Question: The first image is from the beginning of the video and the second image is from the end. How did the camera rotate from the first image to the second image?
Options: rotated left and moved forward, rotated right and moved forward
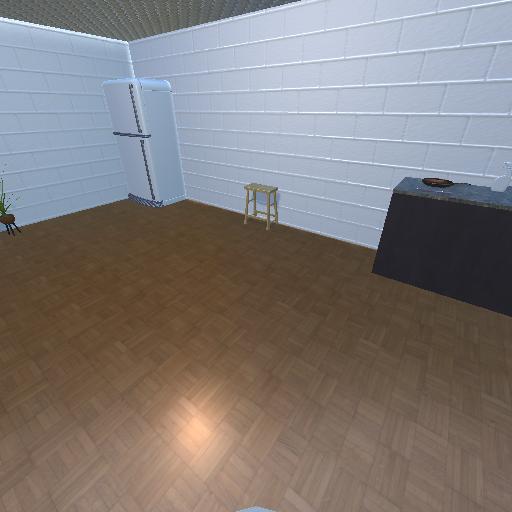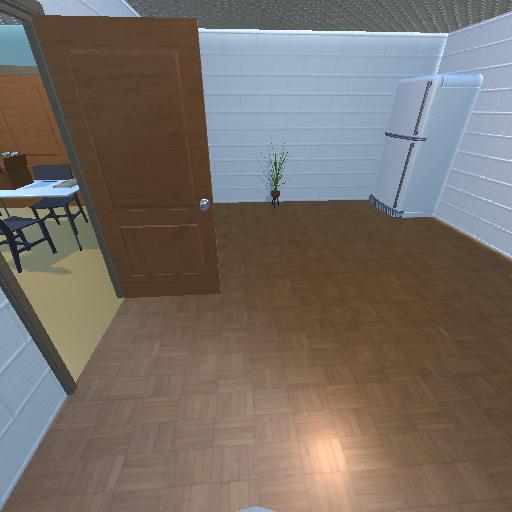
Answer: rotated left and moved forward